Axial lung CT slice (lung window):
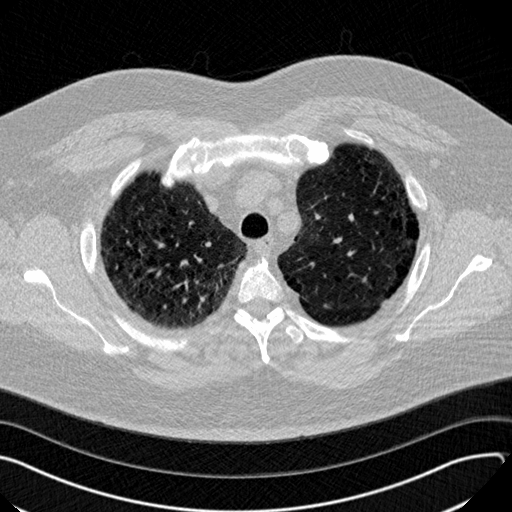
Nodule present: yes
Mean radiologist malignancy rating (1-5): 3.25